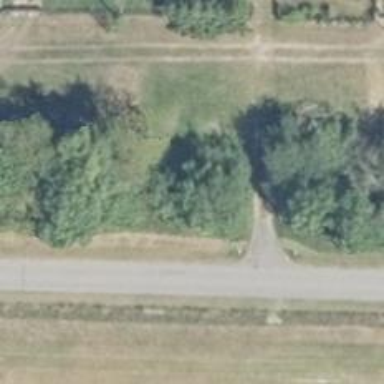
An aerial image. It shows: Row of trees in natural setting.